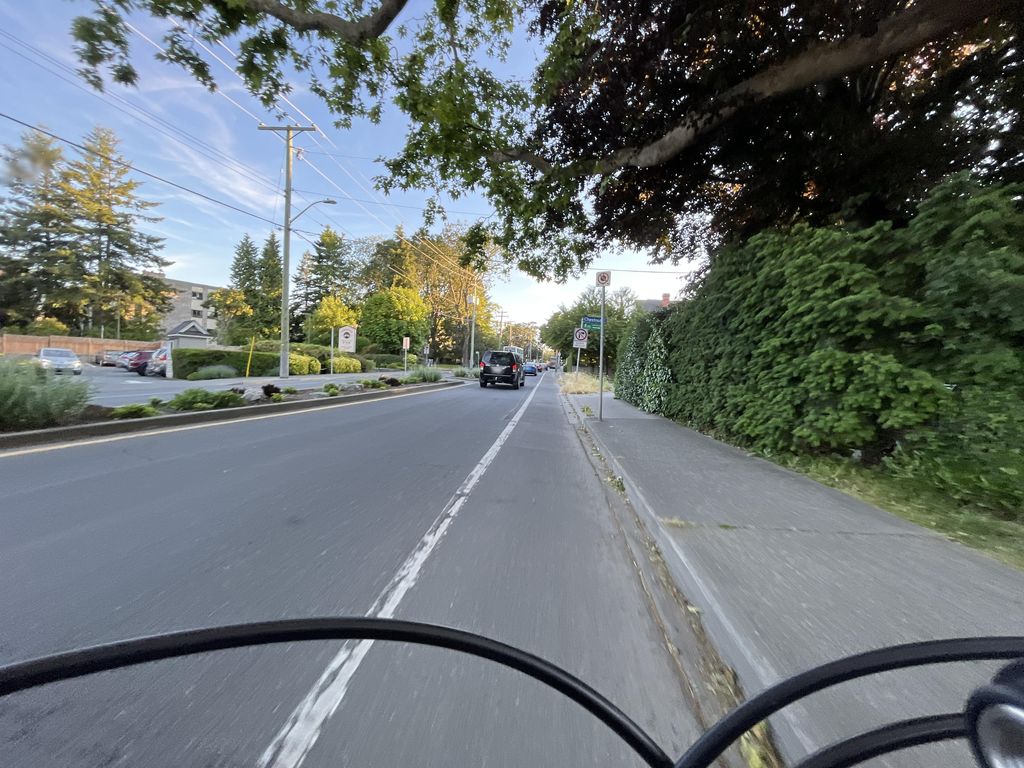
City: victoria